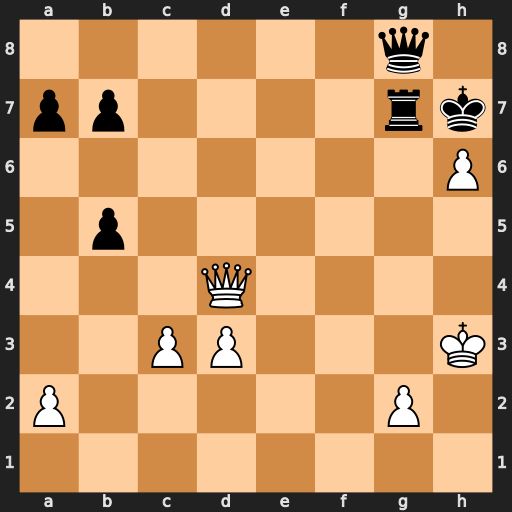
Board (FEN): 6q1/pp4rk/7P/1p6/3Q4/2PP3K/P5P1/8
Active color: w
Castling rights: -
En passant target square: -
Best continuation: Qxg7+ Qxg7 hxg7